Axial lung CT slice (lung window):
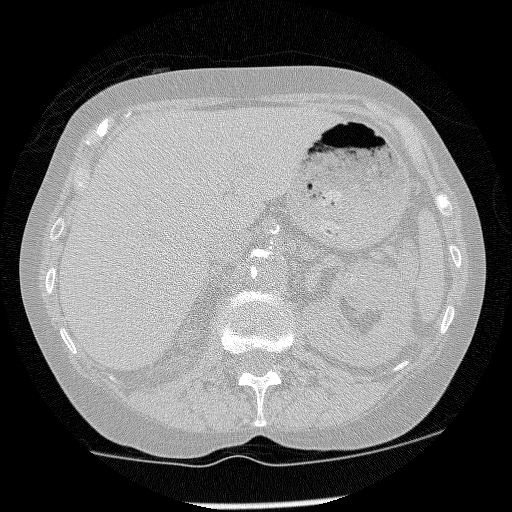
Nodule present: no